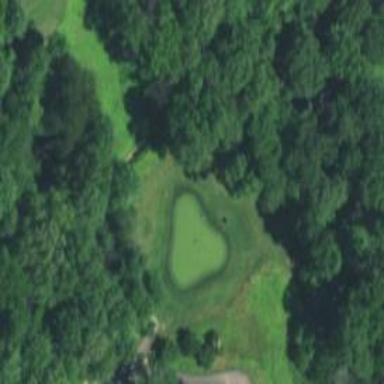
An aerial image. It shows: Golf hole.